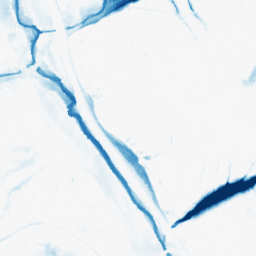
Category: morphological
Decomposition family: morphological_ellipse
Decomposition parameters: operation: closing
width: 30
height: 20
Upsampling method: quartic
Upsampling parameters: scale: 4
Upsampling scale: 4